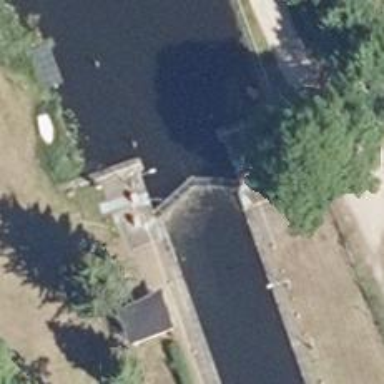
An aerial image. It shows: Lock gate along waterway.